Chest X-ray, PA view. Patient: 57 years old, sex F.
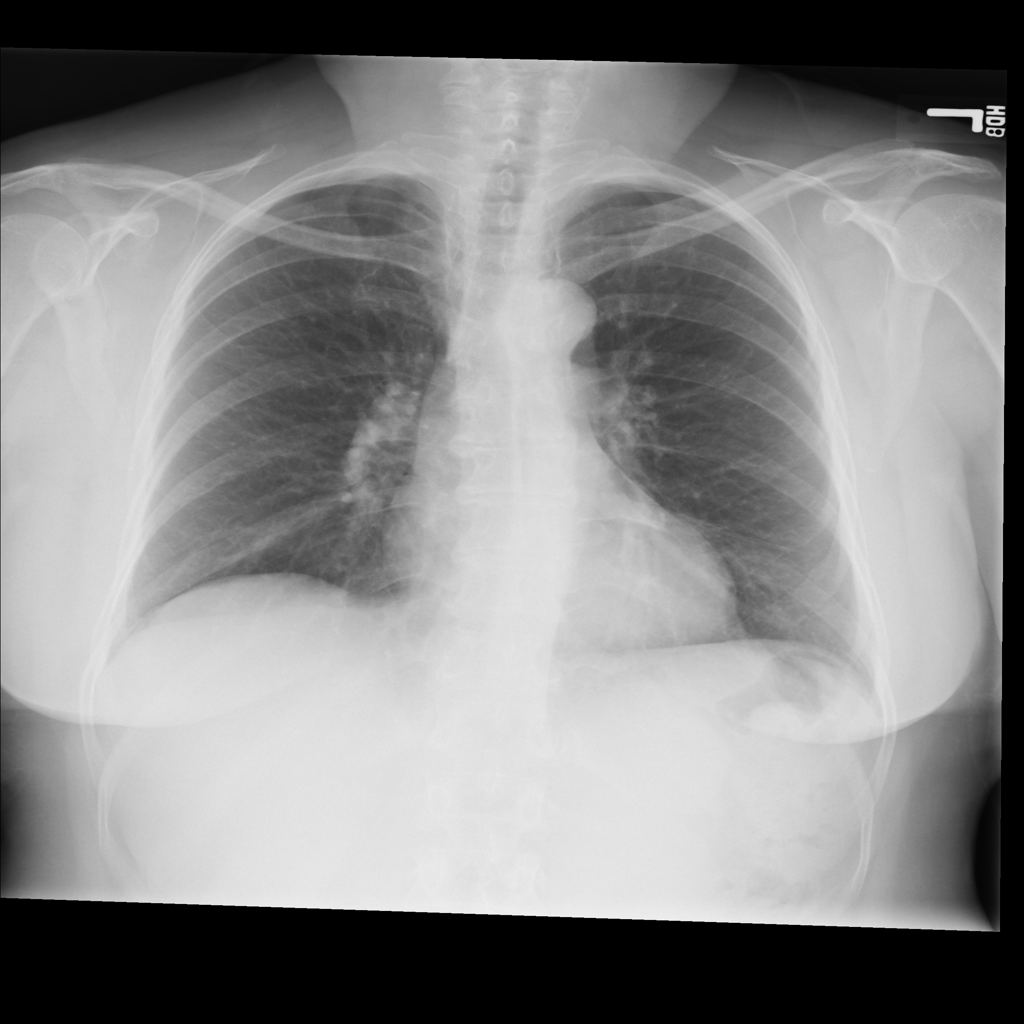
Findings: No Finding